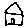
Label: house